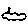
Label: cloud